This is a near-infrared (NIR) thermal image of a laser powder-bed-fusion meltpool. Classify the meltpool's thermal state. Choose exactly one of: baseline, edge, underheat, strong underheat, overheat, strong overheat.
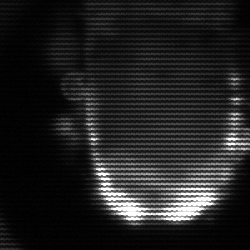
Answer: baseline